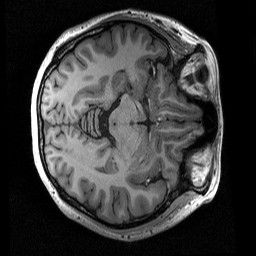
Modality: T1w
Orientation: axial
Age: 20
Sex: female
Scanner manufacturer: siemens
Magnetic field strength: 3 T
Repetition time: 2.53 s
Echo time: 0.00267 s